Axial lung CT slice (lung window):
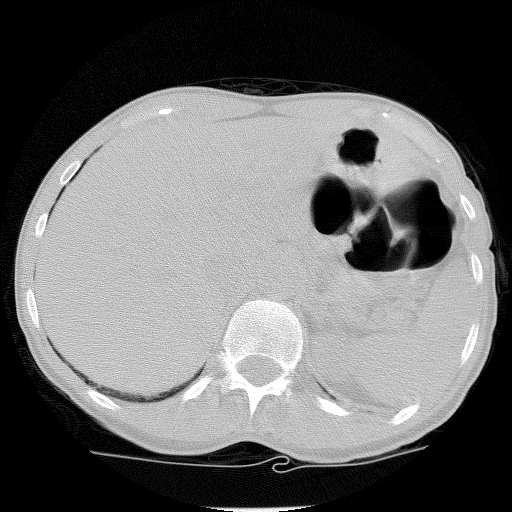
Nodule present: no